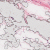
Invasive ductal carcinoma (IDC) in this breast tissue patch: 0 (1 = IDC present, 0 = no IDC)